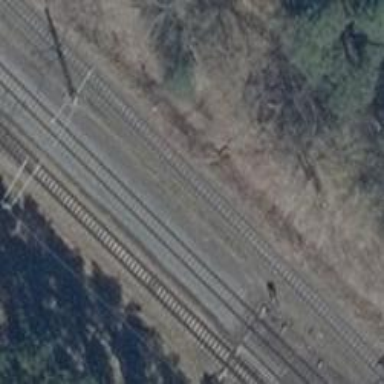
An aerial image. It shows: Railway yard with electrified contact lines.